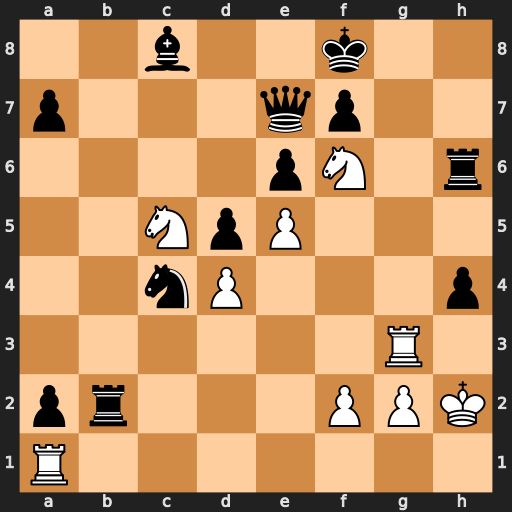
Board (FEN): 2b2k2/p3qp2/4pN1r/2NpP3/2nP3p/6R1/pr3PPK/R7
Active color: w
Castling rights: -
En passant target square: -
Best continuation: Rg8#